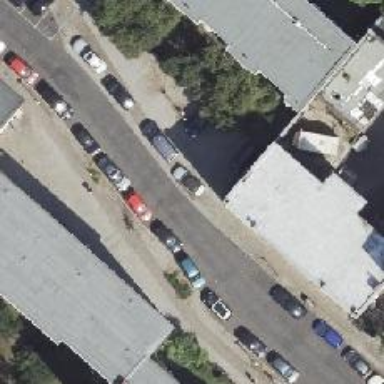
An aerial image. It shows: There is parking obstacle present.